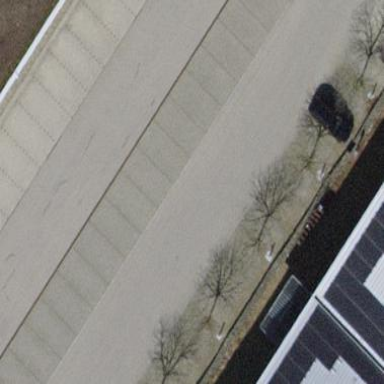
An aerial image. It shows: Asphalt parking aisle road.